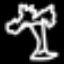
Label: palm tree